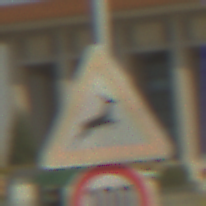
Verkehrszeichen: WildwechselLinks
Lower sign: Geschwindigkeit100
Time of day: MorningAfternoon
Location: Outdoor (Suburban)
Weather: Clear
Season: NotSpecified
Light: Natural